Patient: sex M, age 30
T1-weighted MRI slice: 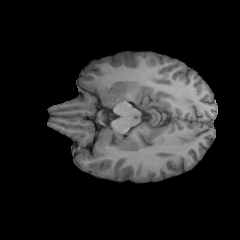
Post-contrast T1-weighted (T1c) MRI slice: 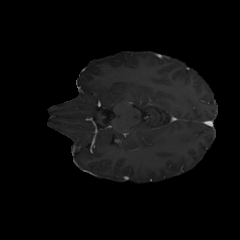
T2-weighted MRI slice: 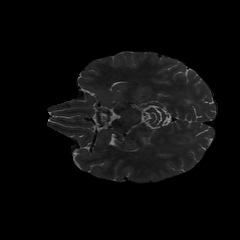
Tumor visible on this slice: no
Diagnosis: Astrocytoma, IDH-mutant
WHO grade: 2